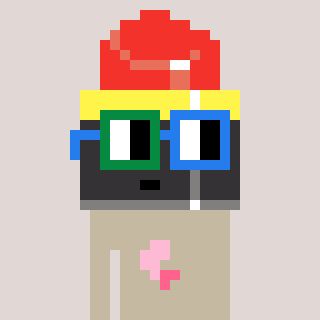
a pixel art character with square green and blue glasses, a lipstick-shaped head and a bege-colored body on a warm background